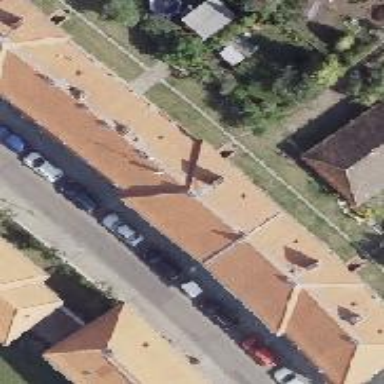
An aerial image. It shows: Hipped-roof building with apartments.